Current action and preconditions to check: trajectory_clear

Your task: For each precondition in the list above, predict whether it will hold at this action.

Consider the current scene as observed from the mobile robot's camera, and analyze the predicted future states of all dynamic agents (e.g., people, animals, vehicles, or any moving entities) within the NEXT SECOND.

IMPORTANT: Only answer "very likely" if you are absolutely certain—based on strong, clear evidence—that a dynamic agent will violate the precondition in the predicted future state. Do NOT answer "very likely" for unlikely, ambiguous, or low-probability risks.

Ask yourself for each precondition: Is there a high probability, with clear and convincing evidence, that the predicted future states of any dynamic agent will interfere with the predicted future state of the currently executing action within the NEXT SECOND, causing that precondition to fail?

Assess the risk level based on these predictions. Use "likely" or "very likely" if motions create a clear risk of interference.

Use "neutral" or "improbable" if agents are nearby but their predicted paths are clearly diverging or non-conflicting.

Failure Risk Categories: "very improbable", "improbable", "neutral", "likely", "very likely"

Answer Format: Output ONLY the probability_of_failure value from these categories: "very improbable", "improbable", "neutral", "likely", "very likely"

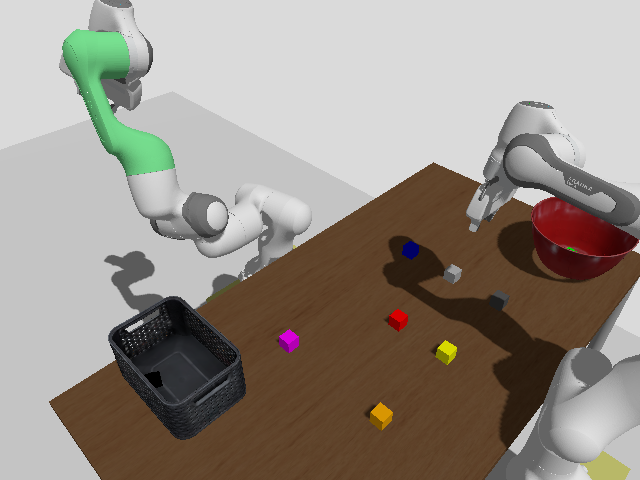

Answer: very improbable